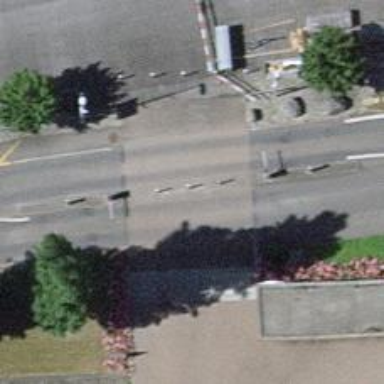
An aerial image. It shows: Unmarked crossing with lift gate barrier.